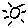
Label: sun